Field crop: maize
Growth stage: 2
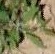
Species: atriplex